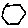
Label: hexagon